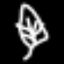
Label: leaf